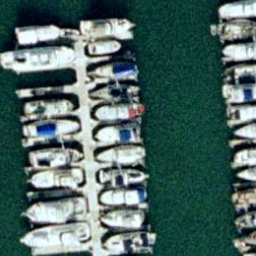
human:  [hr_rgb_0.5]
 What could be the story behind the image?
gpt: harbor